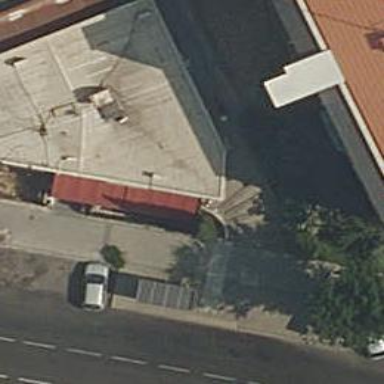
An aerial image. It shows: Café.